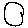
Label: circle